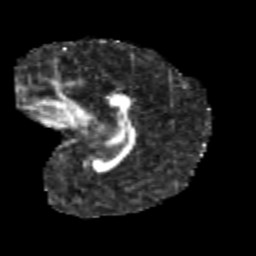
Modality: FA
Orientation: sagittal
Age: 13
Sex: male
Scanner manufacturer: siemens
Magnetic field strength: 3 T
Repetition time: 3.8 s
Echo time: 0.07 s